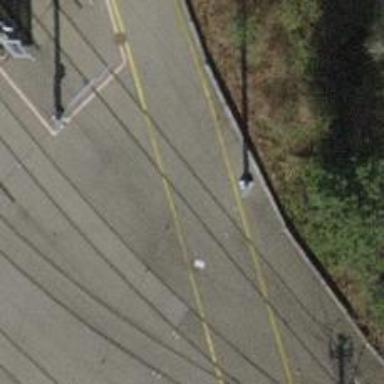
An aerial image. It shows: Light rail service yard with electrified contact lines. The yard has one track.